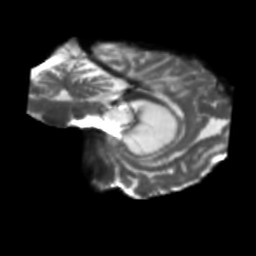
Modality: T2w
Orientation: sagittal
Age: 71
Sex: female
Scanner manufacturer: siemens
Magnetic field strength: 3 T
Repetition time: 5.47 s
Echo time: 0.0854 s